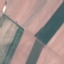
Land use / land cover class: AnnualCrop